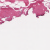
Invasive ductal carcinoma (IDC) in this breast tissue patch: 0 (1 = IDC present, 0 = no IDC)